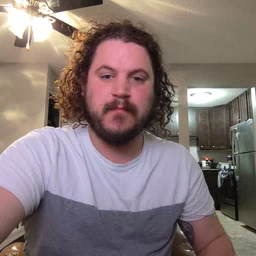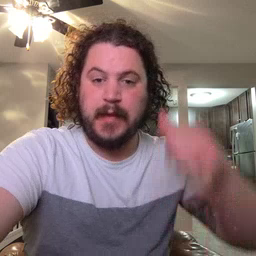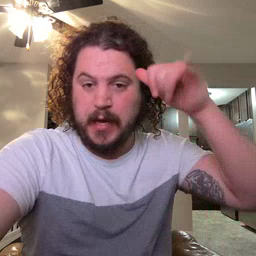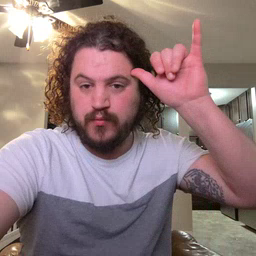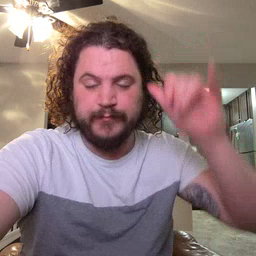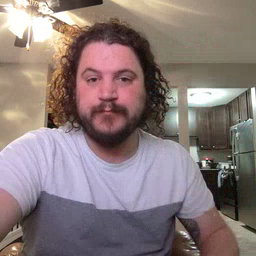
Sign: cow